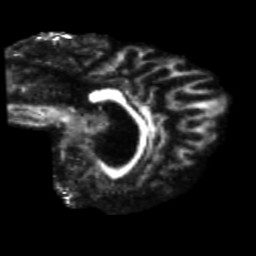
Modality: FA
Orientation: sagittal
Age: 68
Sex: female
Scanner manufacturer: siemens
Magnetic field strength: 3 T
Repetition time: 5.25 s
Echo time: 0.08 s